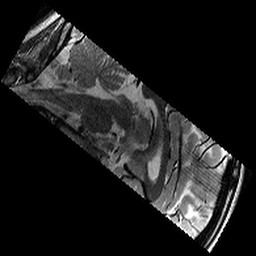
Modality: T2w
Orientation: sagittal
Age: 11
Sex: male
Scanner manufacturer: siemens
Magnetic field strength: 3 T
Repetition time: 9.23 s
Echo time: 0.067 s